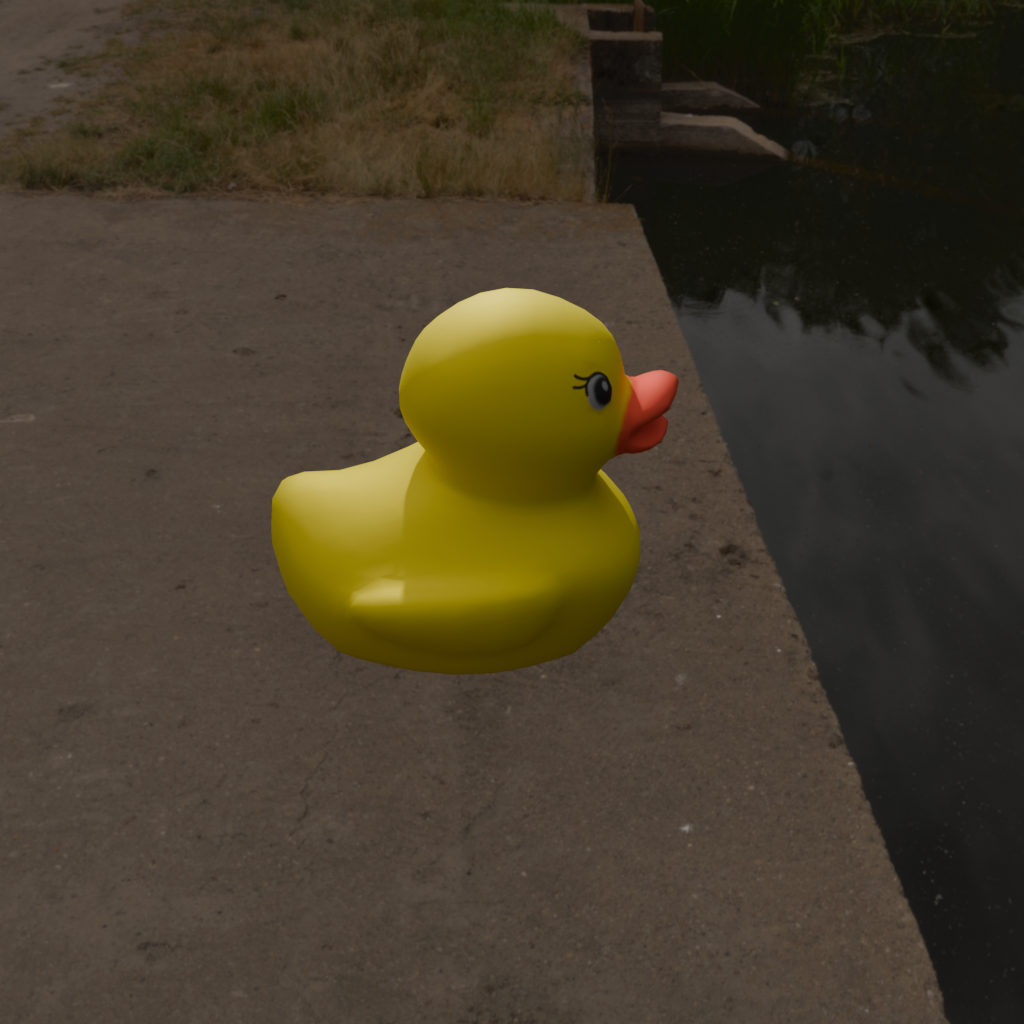
an image of a yellow rubber duck seen from <right> in a lakeside with a cloudy sky surrounded by greenery and dirt paths.